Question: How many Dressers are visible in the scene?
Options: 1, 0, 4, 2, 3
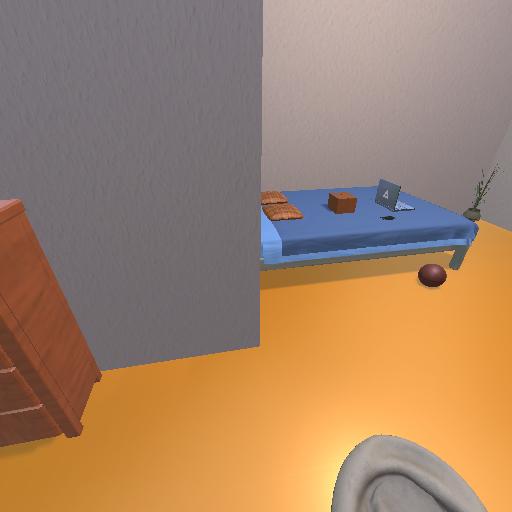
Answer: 1